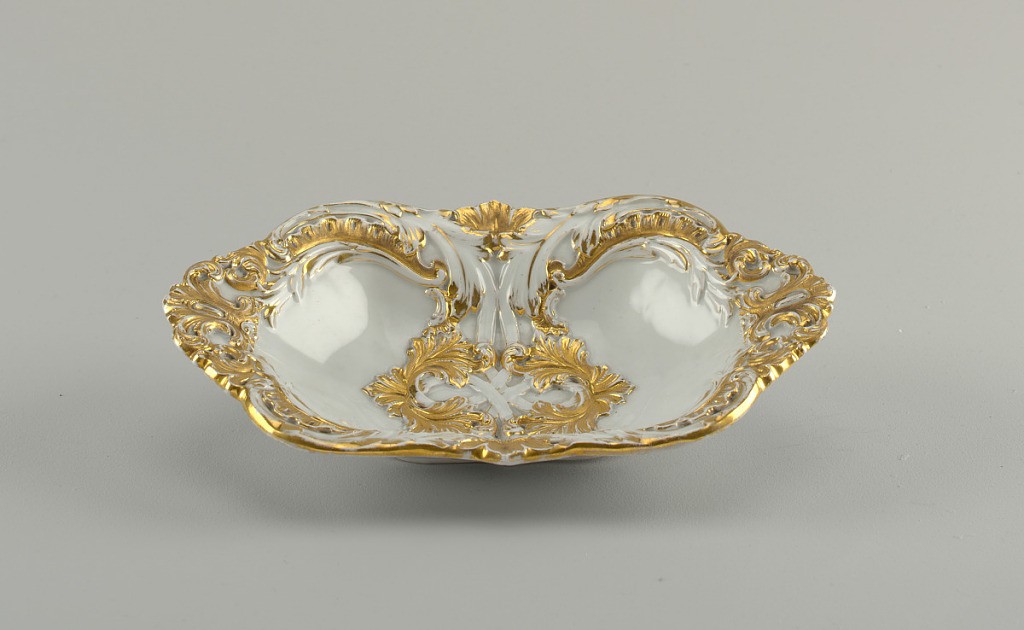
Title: Dessert Dish
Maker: Meissen Porcelain Manufactory, German, active from 1710 to the present
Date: mid- 19th century
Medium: hard paste porcelain, vitreous enamel, gold
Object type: dish
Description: Oval, with partially gilded molded scrollwork that forms handles. Relief decoration divided bowl into two.